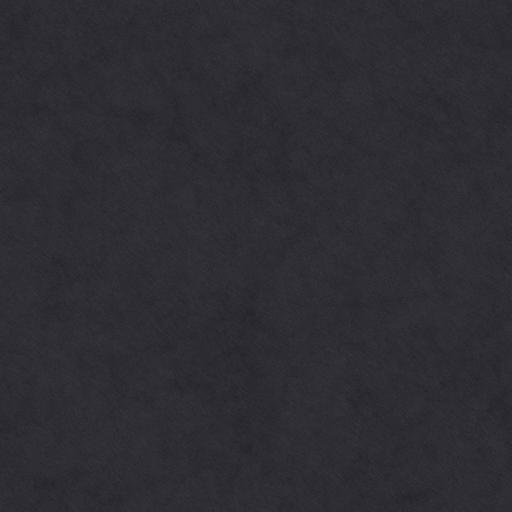
Tags: black covered metal paint painted powder steel